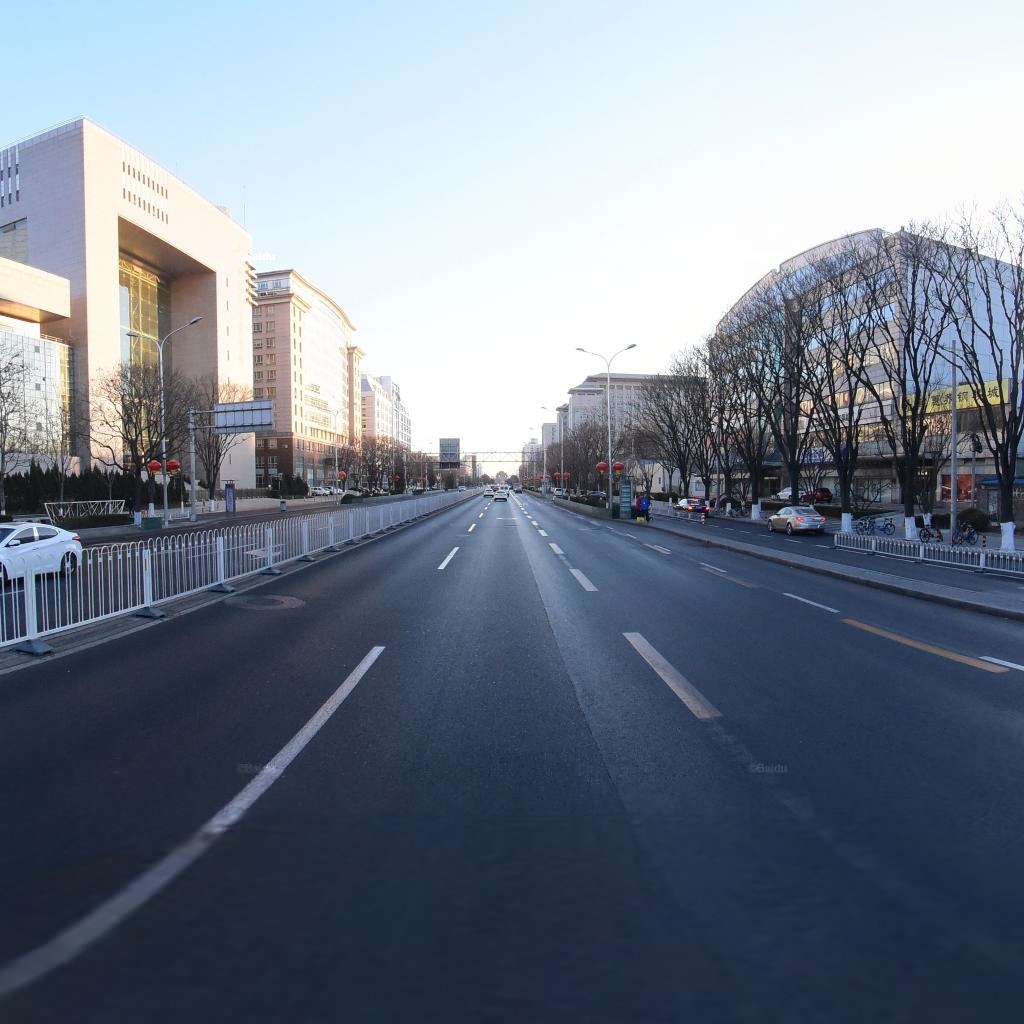
Region: Dongcheng
Road damage annotations: longitudinal crack, manhole cover